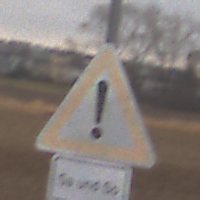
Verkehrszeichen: Gefahrenstelle
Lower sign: ZeitangabenMitBeschraenkungAufWochentage8
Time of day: Midday
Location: Outdoor (RoadRail)
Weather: Overcast
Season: NotSpecified
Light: Natural